Field crop: tomato
Growth stage: 1
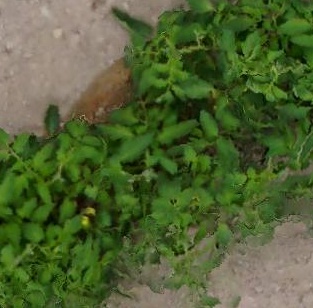
Species: tomato